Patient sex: F
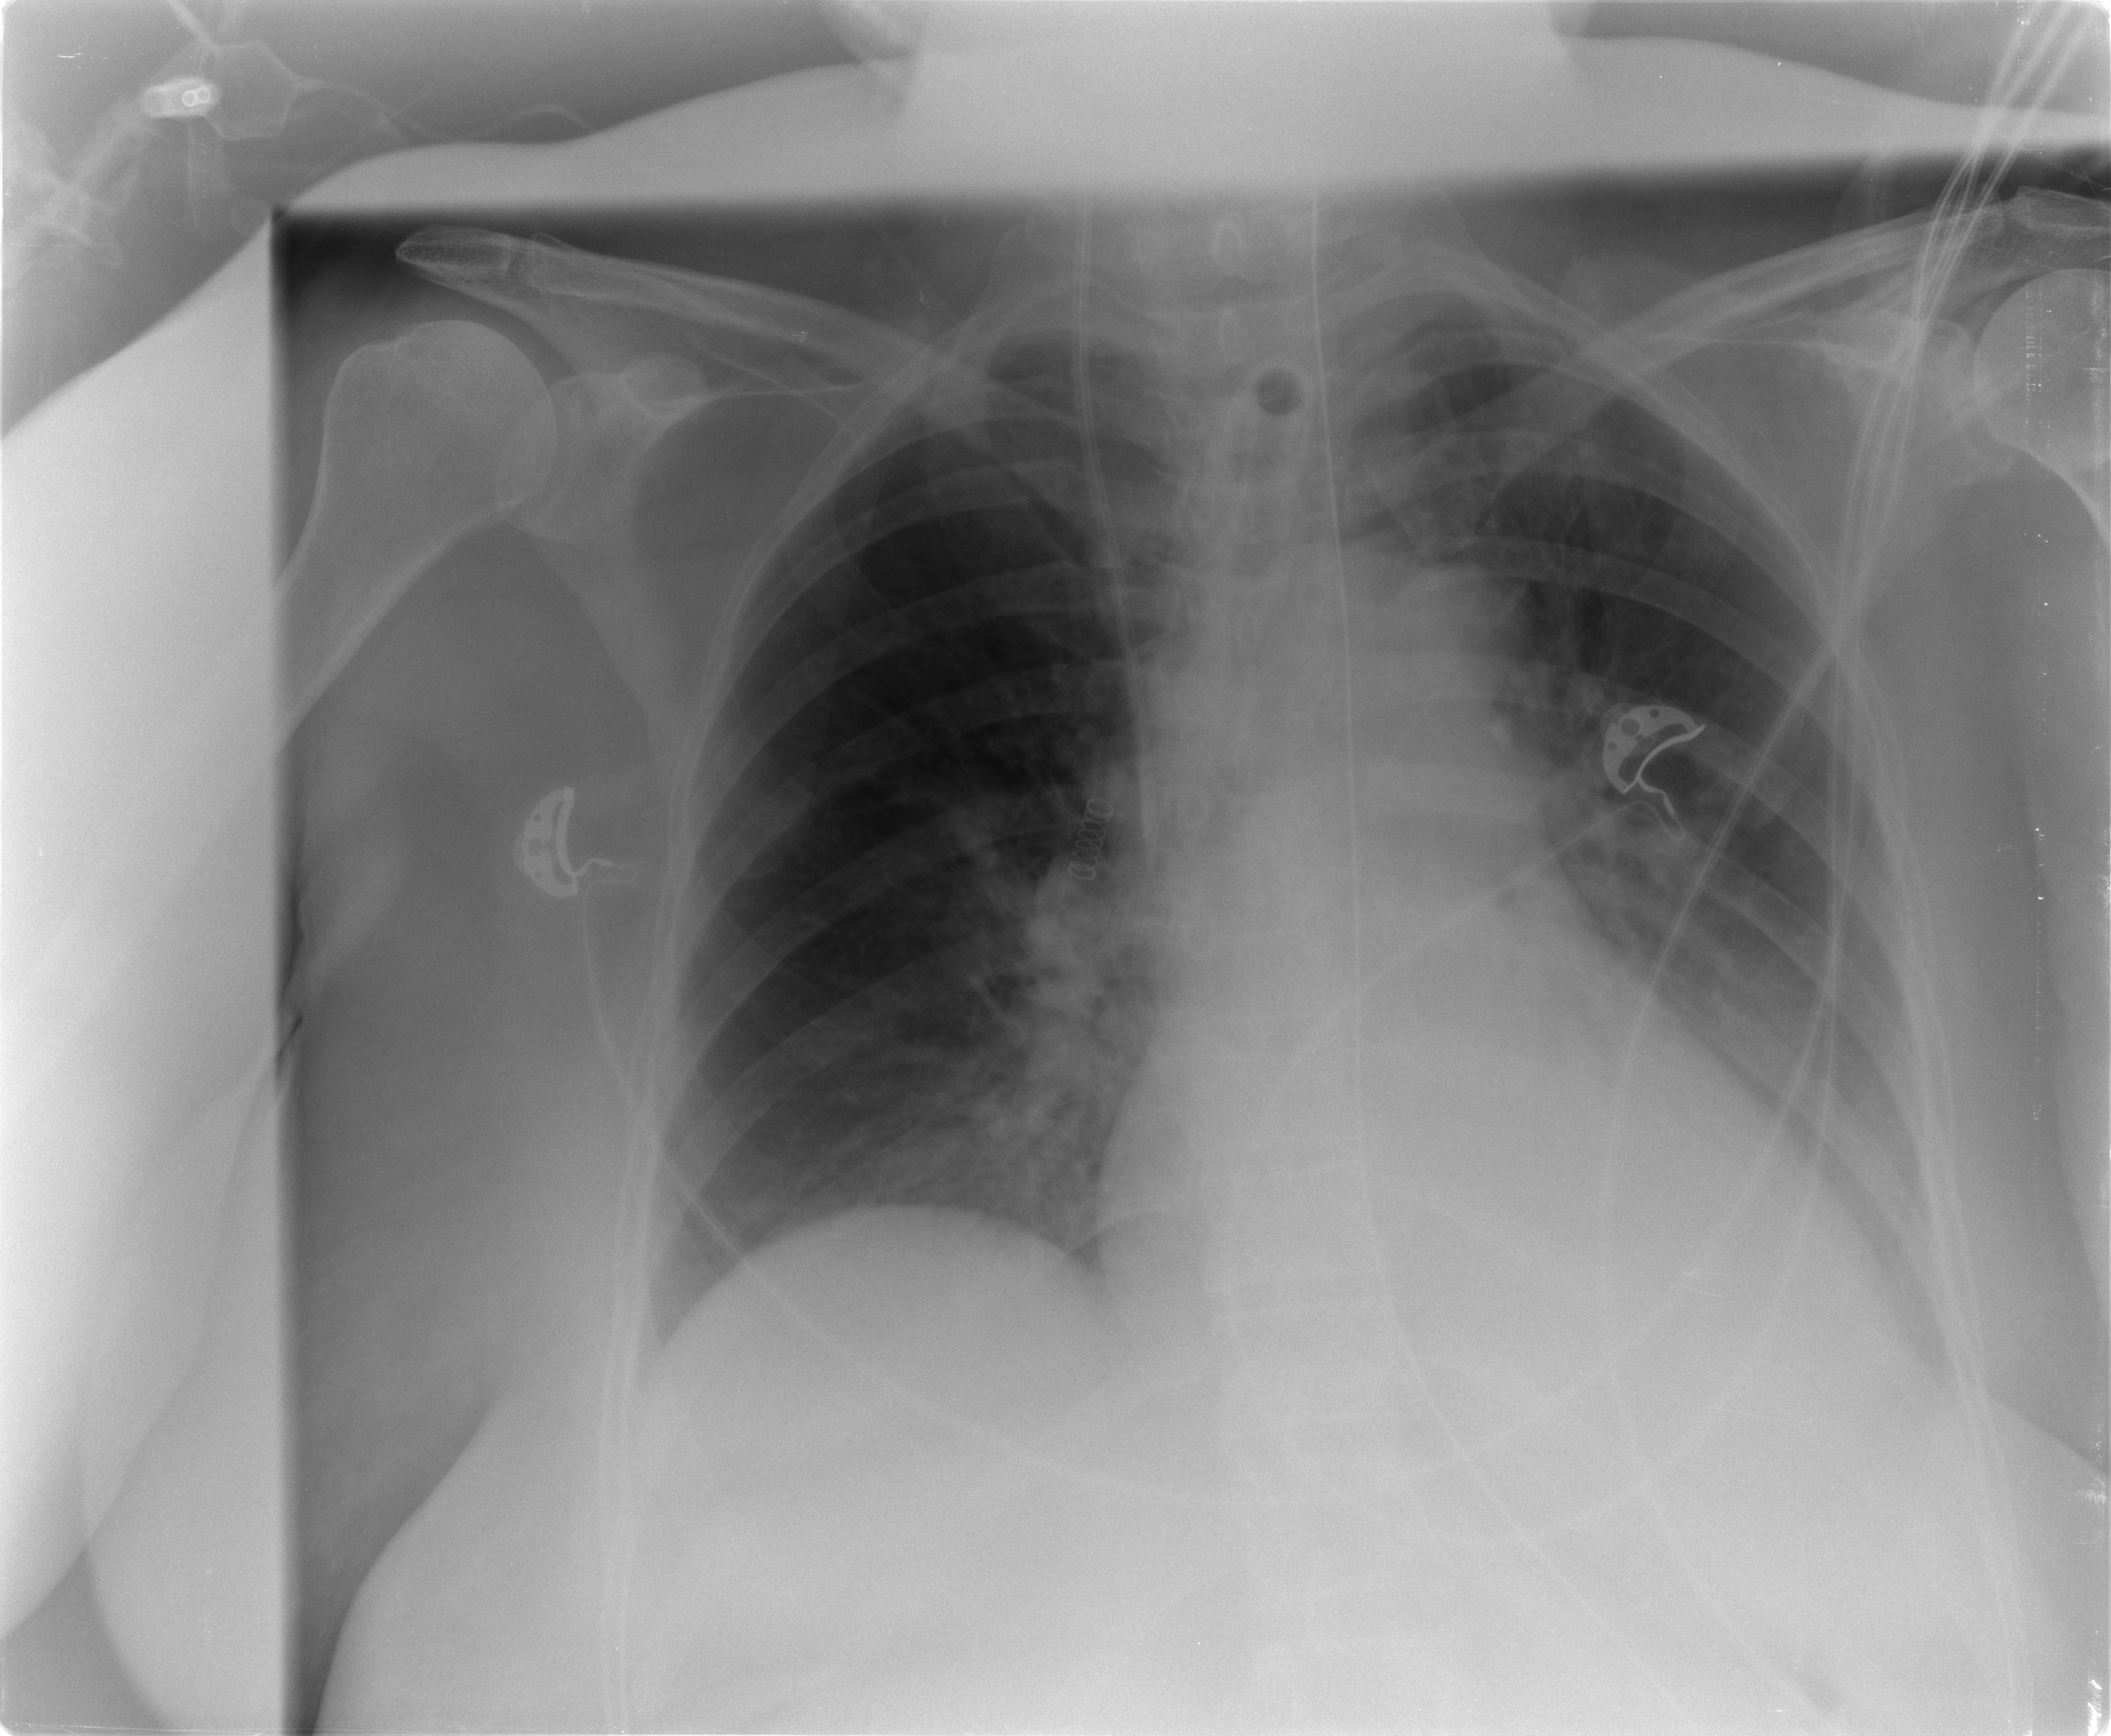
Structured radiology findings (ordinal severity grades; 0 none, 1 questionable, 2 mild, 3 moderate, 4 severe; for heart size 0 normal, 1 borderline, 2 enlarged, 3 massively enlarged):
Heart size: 1
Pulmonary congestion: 1
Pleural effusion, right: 0
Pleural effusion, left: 1
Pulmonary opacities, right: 1
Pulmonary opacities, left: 0
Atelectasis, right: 2
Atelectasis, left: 2